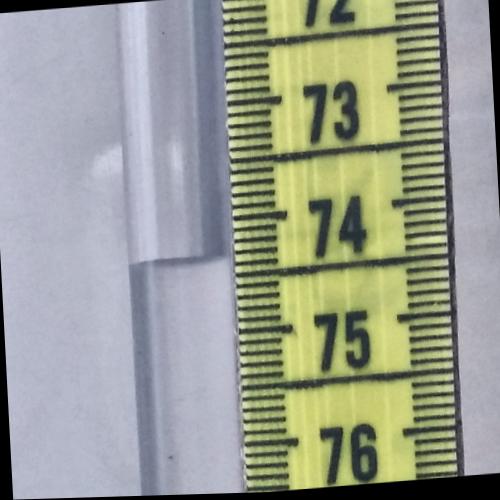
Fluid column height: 74.3 cm